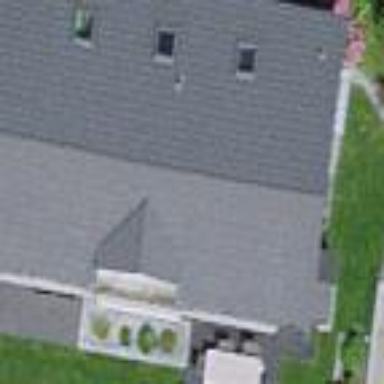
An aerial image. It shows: Residential building.